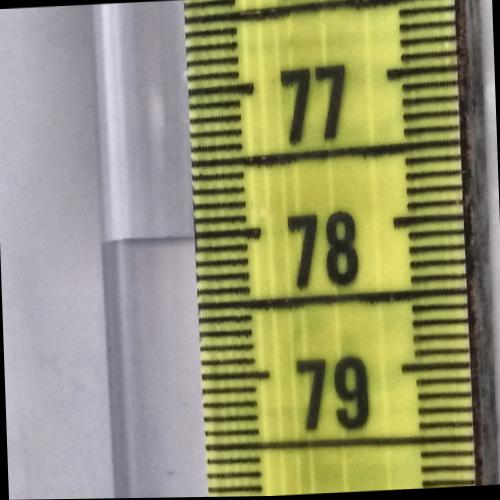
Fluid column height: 78.0 cm